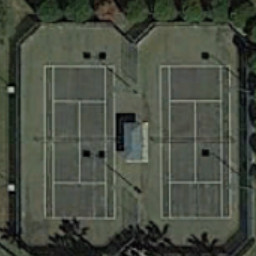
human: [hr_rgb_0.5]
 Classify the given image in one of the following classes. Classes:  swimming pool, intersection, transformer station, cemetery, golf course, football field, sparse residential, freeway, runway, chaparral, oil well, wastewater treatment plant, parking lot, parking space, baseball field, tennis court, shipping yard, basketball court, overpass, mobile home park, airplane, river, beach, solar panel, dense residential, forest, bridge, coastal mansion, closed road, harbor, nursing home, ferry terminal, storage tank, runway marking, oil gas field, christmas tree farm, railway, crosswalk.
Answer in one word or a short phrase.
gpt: tennis court